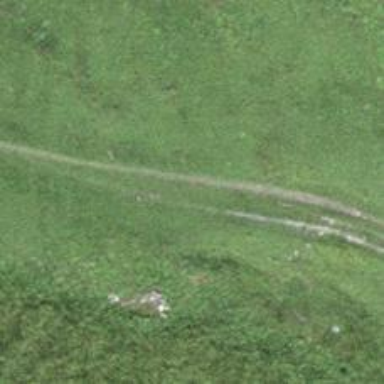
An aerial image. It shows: Path.